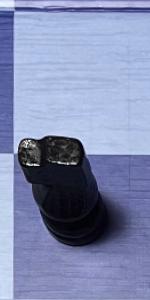
Label: Knight_Black